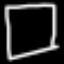
Label: square